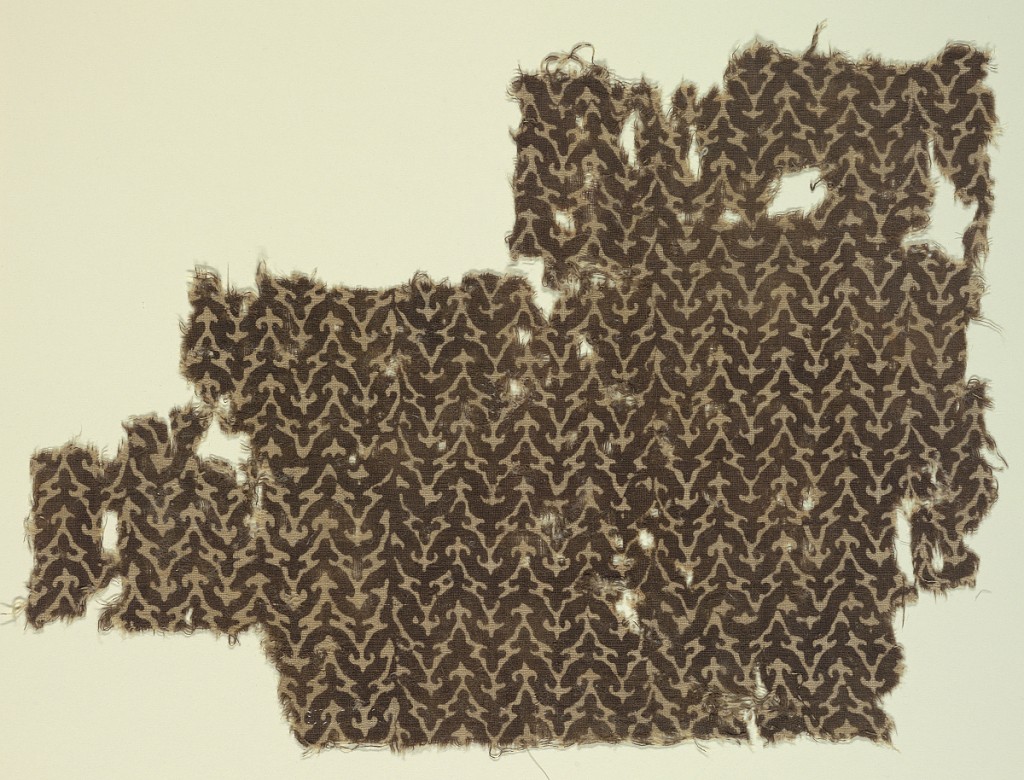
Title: Fragment
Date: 14th–15th century
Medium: Technique: resist-printed
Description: Continuous rows of connected chevrons with a trefoil at each peak with sylized lines along the side of each chevron creating the counter-image of the trefoil peak. The design is the same in both blue and white.